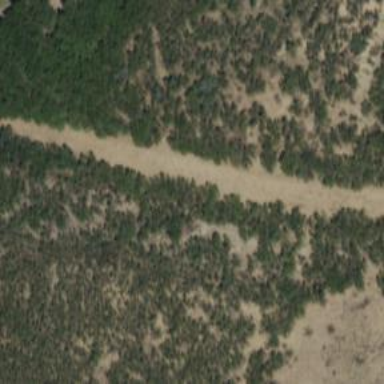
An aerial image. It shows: Track road bordered by cutline.